Field crop: maize
Growth stage: 2
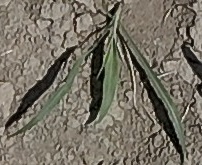
Species: sorghum